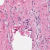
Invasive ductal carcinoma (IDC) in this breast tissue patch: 0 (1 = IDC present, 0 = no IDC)